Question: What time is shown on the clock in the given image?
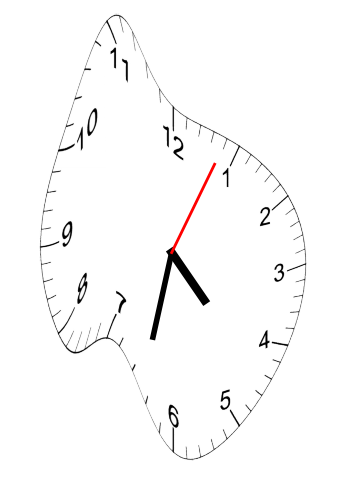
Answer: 04:32:04